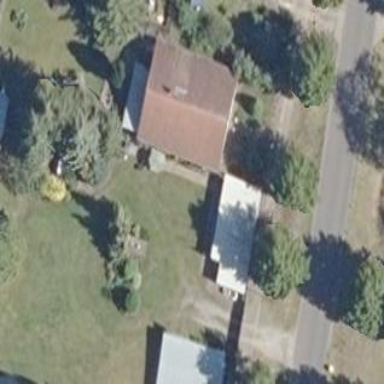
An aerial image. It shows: Simple house.